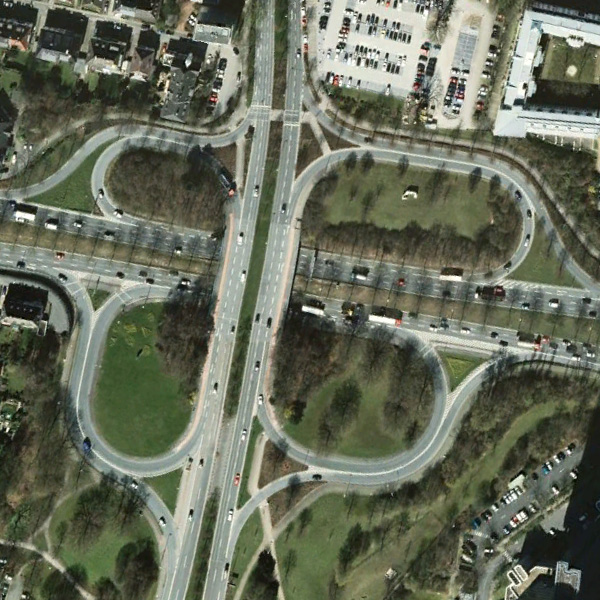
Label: Viaduct